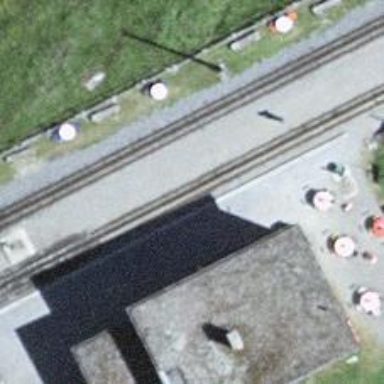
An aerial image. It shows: Narrow-gauge railway with single track. The railway is electrified with contact line.